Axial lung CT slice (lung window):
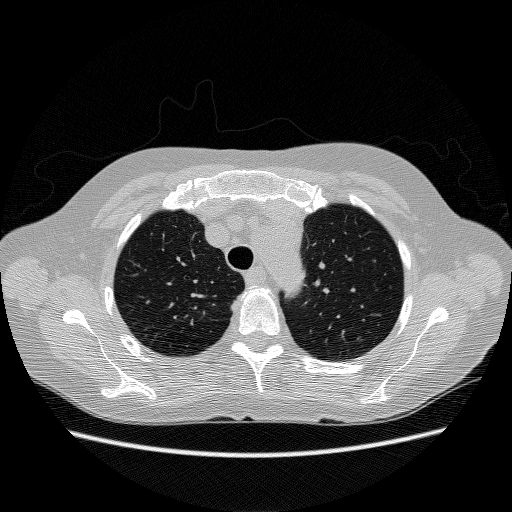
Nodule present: no